Question: I am trying to have multiple 'span' elements in a list item. They are suppose to be 'inline' of course. When i add the 'word-wrap: break-word' property to one of the 'span' elements, i am expecting the words to wrap, but the element also wrap.
In <URL> you can clearly see that the 'span' element with class 'message' is behind the element 'name'. I would like these elements inline but with a word wrapping for the second with class 'message'.
What I am trying to achive could be compared to twitch.tv chat messages structure.

The twitch.tv HTML for a message is the following:
'''
<li class="ember-view message-line chat-line" id="ember6565">
<div class="indicator"></div>
<span class="timestamp float-left">3:34</span>
<span class="badges float-left"></span>
<span class="from" style="color:#D2691E">yourusername</span>
<span class="colon">:</span>
<span class="message" style="undefined">message here</span>
</li>
'''
Regards
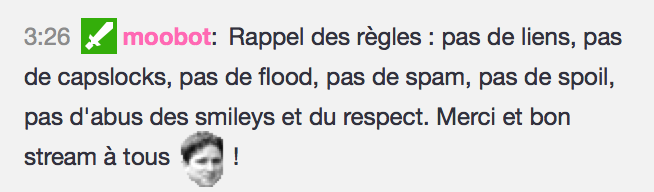
Answer: Maybe the following might be what you need.
I added 'white-space: nowrap' to the 'li' elements to keep the inline child elements on one line.
You then need to add 'white-space: normal' to the '.message' span to keep the break-word-wrapping the way you need it. Remember that 'white-space' is inherited, so you need to reset it to 'normal' for the inline span.
'''
.messages {
list-style-type: none;
width: 100px;
border: 1px dotted blue;
margin: 0;
padding: 0;
}
.messages li {
white-space: nowrap;
}
.messages li .message {
white-space: normal;
word-wrap: break-word;
background-color: tan;
}
'''
'''
<ul class="messages">
<li>
<span class="name">wILL</span>
<span class="message">sakdjfhskdjhfksjahflkjhldkjsakljfhalskdfhqweqweqeqeqweqweqweqweqweqwe</span>
</li>
</ul>
'''